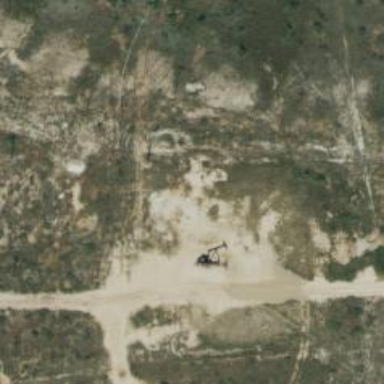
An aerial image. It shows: Petroleum well that is man-made.